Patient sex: M
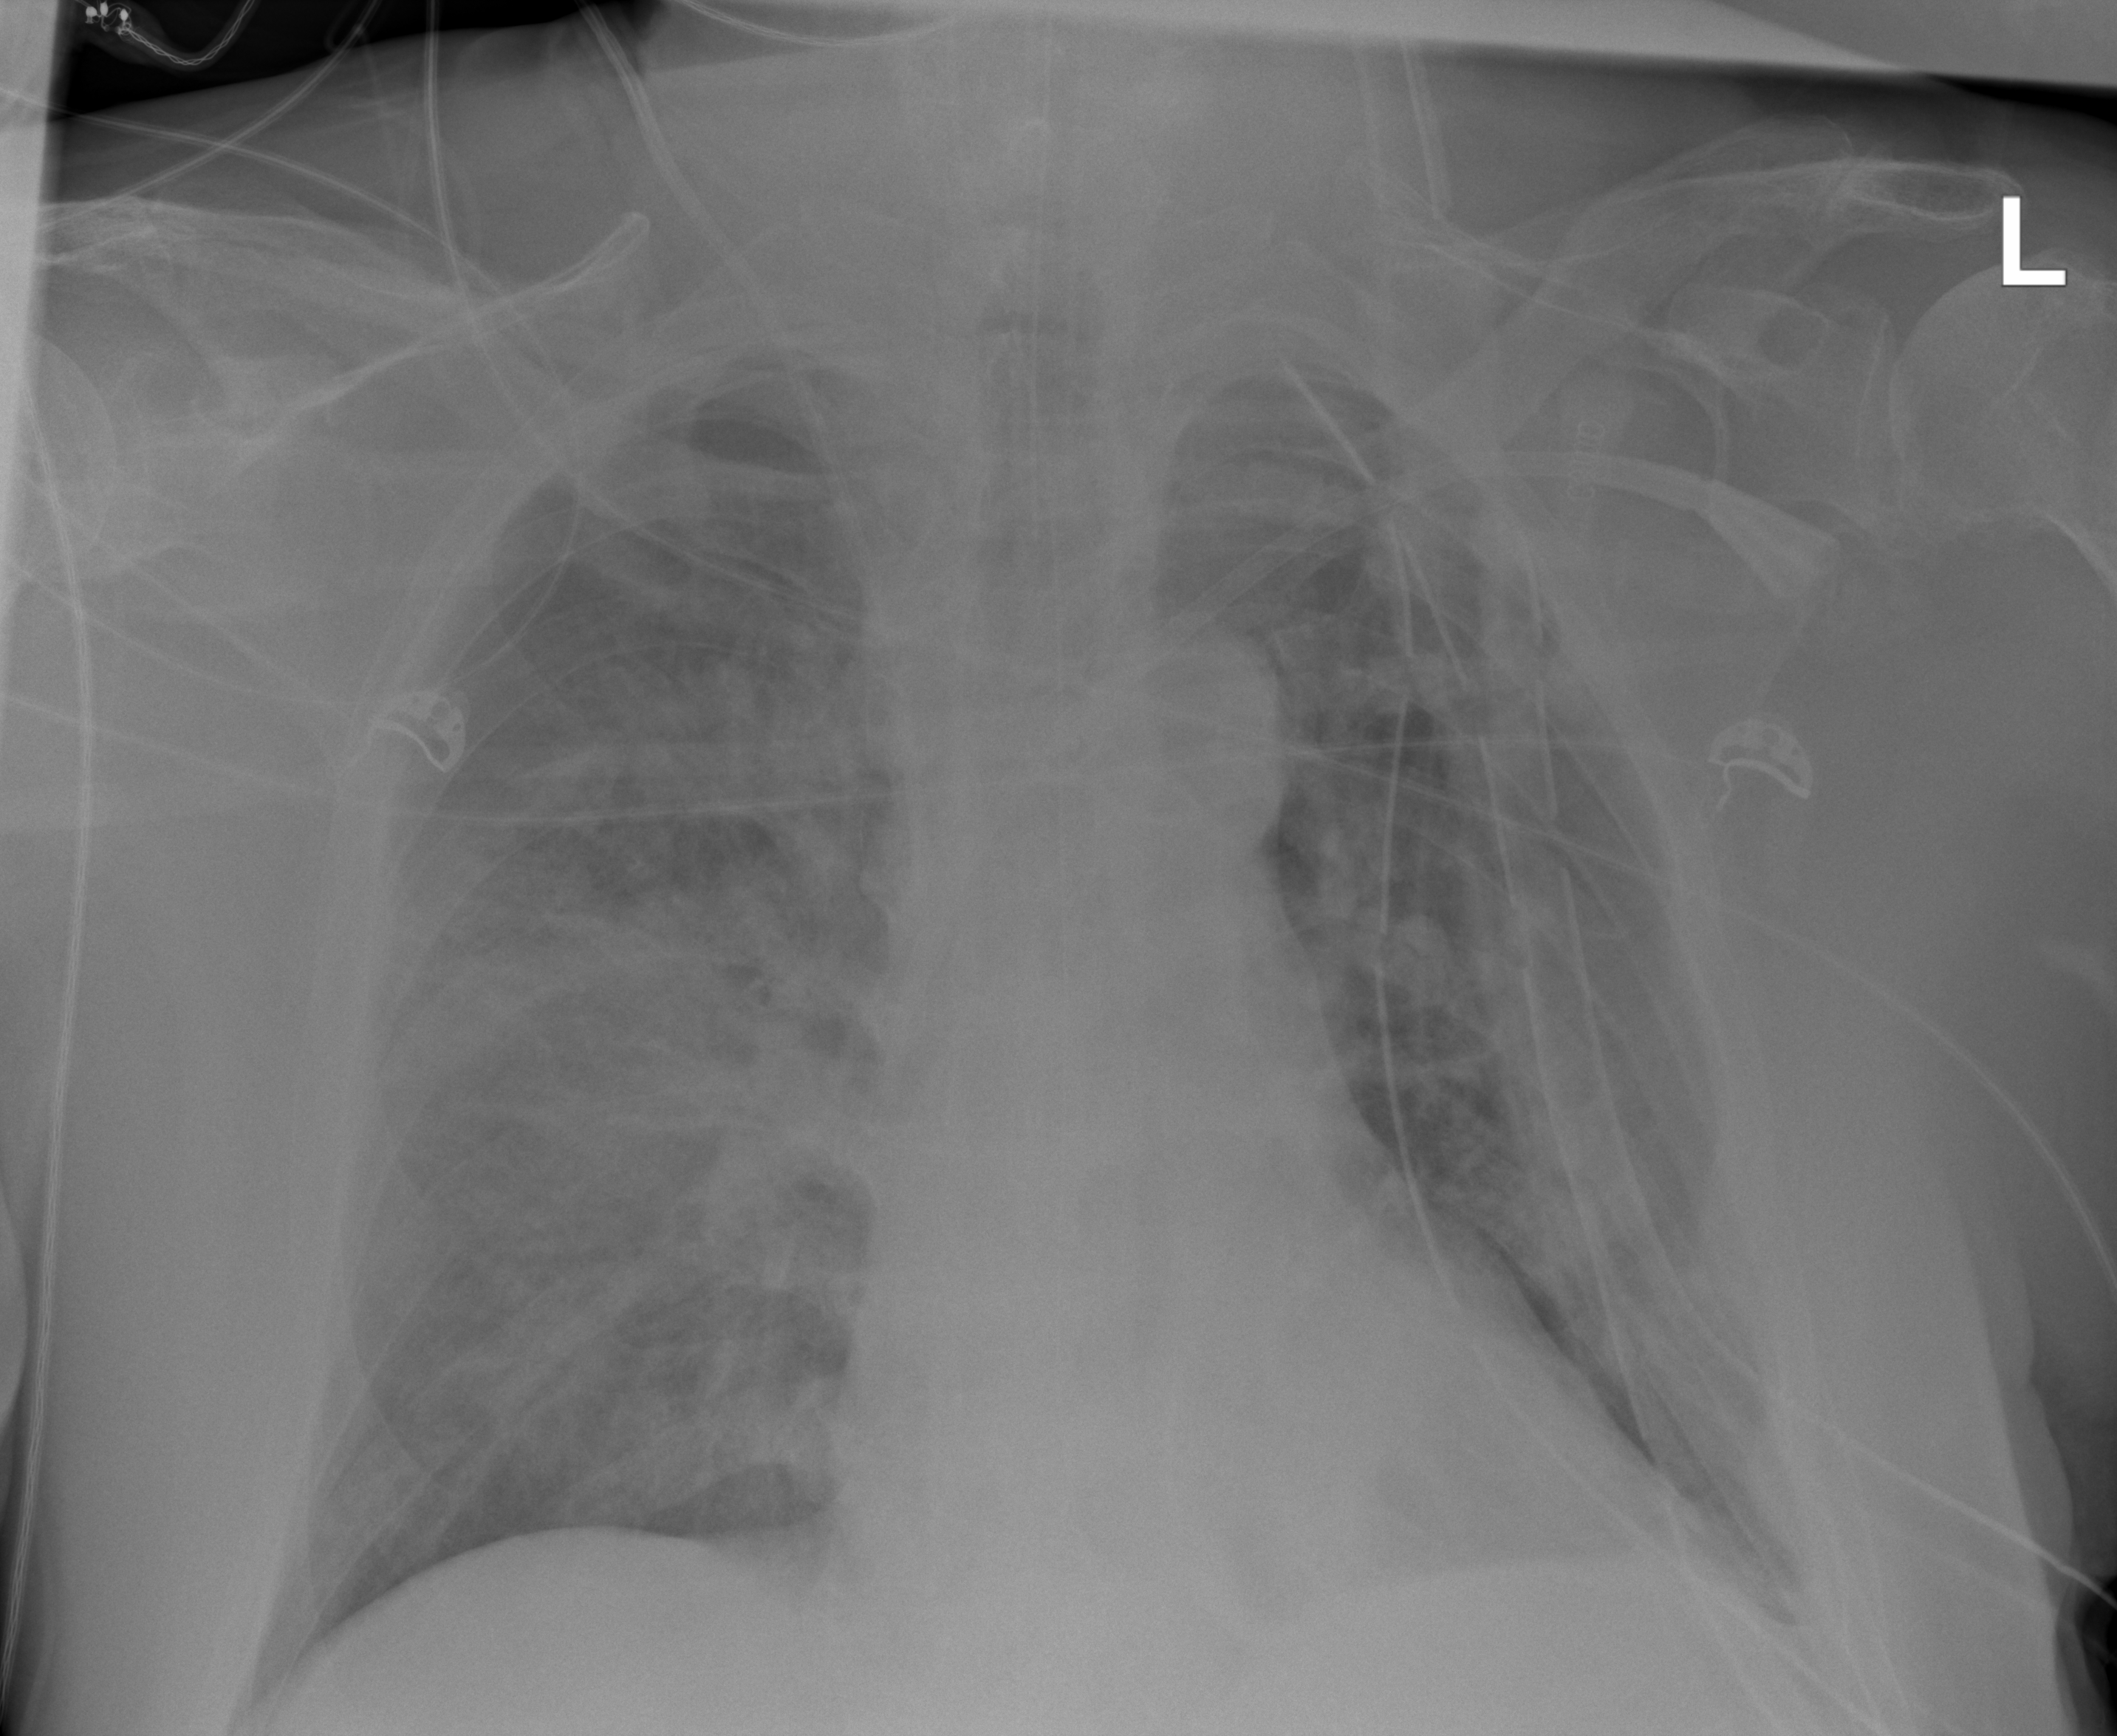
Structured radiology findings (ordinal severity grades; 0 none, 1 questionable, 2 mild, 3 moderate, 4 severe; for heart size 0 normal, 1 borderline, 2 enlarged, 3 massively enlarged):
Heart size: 0
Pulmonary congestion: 3
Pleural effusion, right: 0
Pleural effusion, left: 2
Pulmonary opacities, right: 3
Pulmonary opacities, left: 3
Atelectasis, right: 3
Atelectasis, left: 3